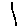
Label: line